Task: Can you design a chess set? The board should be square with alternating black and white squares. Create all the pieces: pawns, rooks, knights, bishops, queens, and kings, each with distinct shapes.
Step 3976:
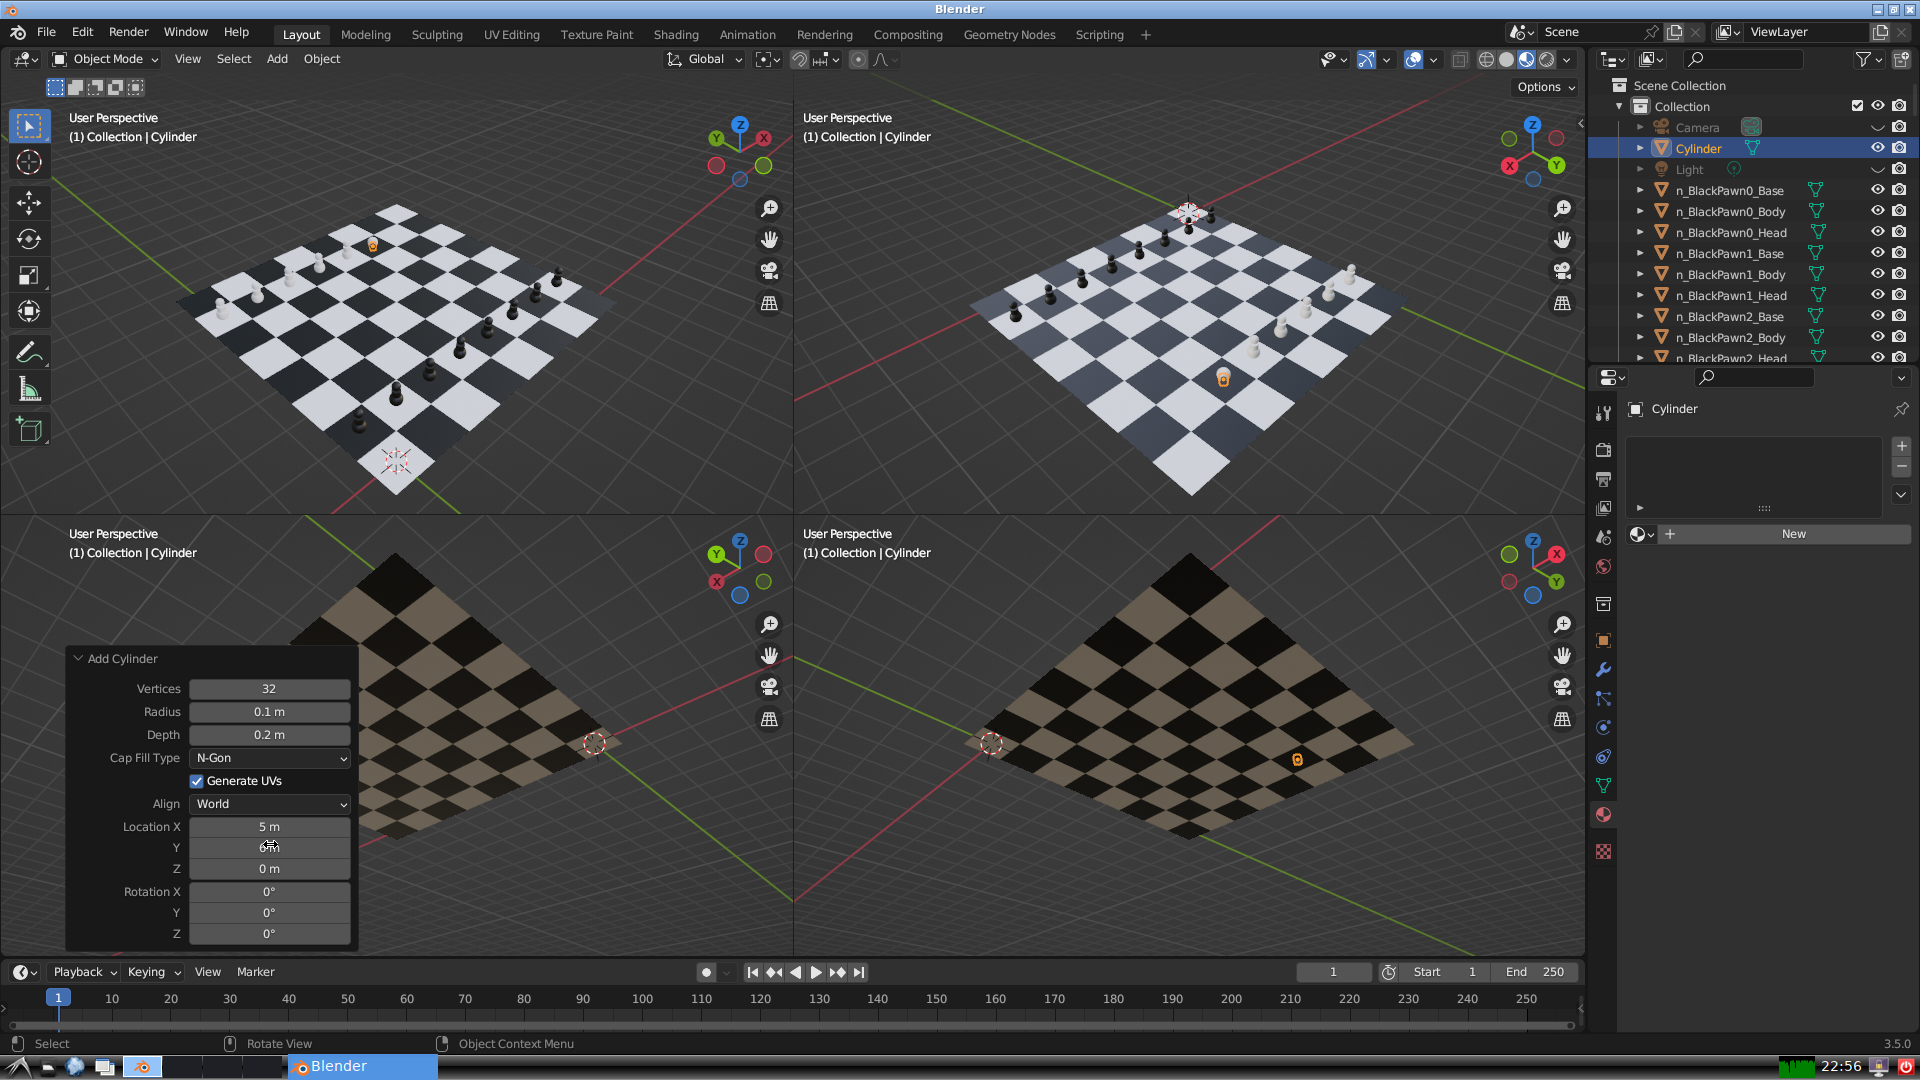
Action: {"mouse_move": [270, 868]}